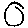
Label: moon